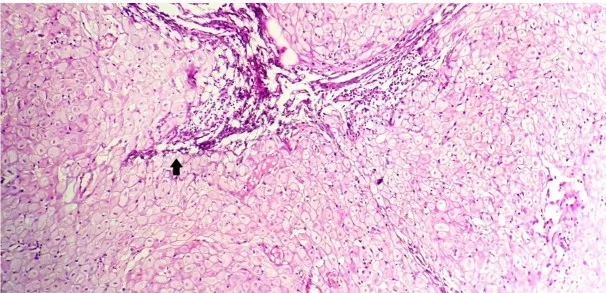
Photomicrograph of the lesion reveals multiple nodules composed of decidualized stromal cells surrounding a few slit-like endometrial glands admixed with fibroblasts and collagen. The arrow highlights the slit-like endometrial glands (H&E, 40x).
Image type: pathology (h&e)